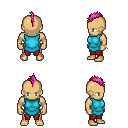
a pixel art fantasy rpg character, male body template, human, tanned skin, teal tunic, red pants, pink mohawk hairstyle, bracelets, four views (front, back, left, right), 2x2 character sprite sheet, small pixel art, hard edges, no anti-aliasing